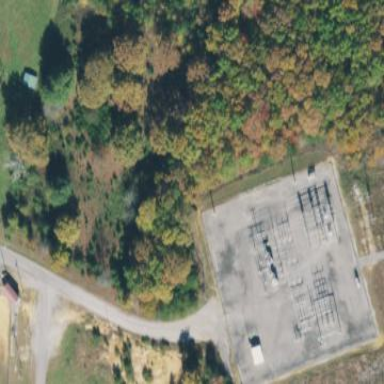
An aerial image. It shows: Power substation.